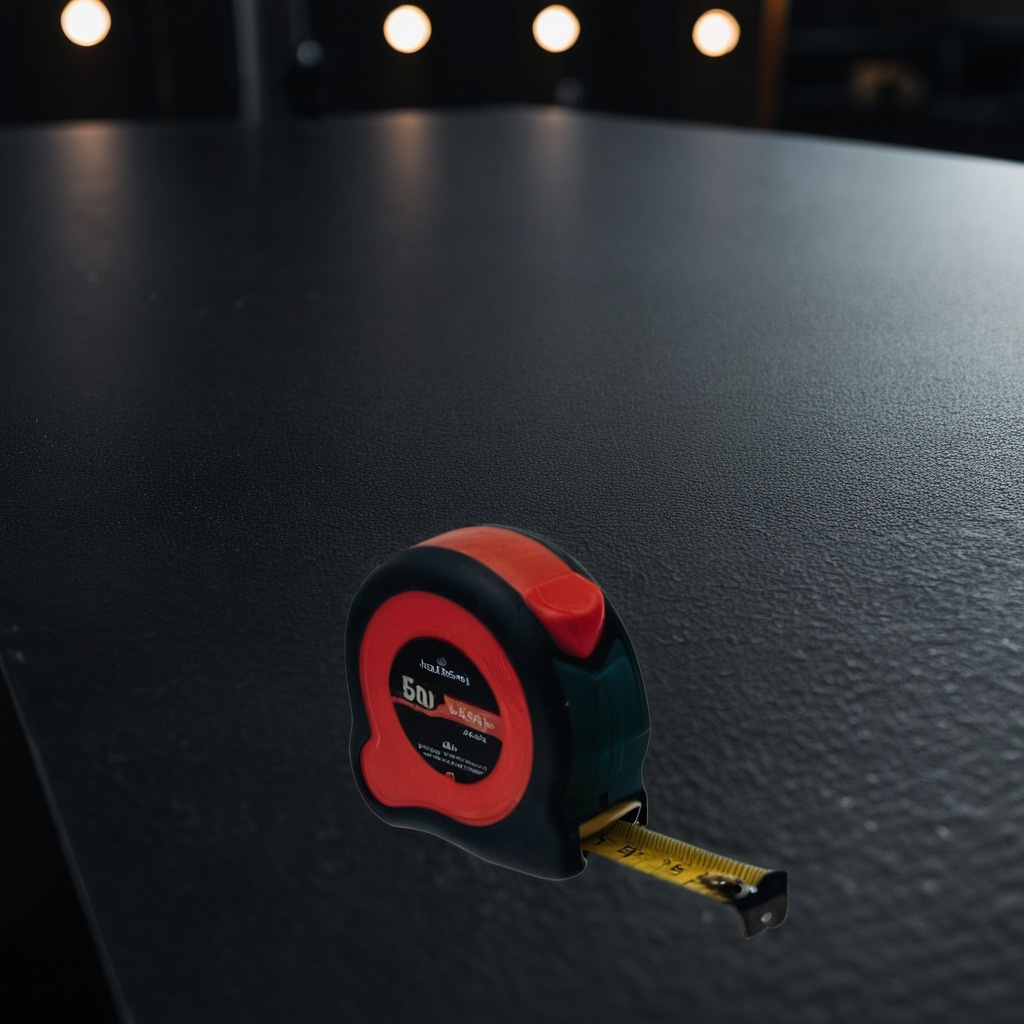
A measuring tape lies on the clean granite tabletop covered with a black rubber mat inside a workshop at night dim ambient light soft shadows worn but beneath the mat